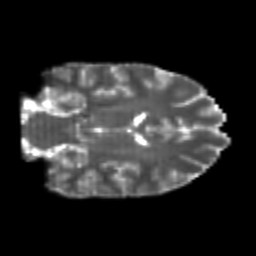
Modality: T2w
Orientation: coronal
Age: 24
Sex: female
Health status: healthy
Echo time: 0.074 s